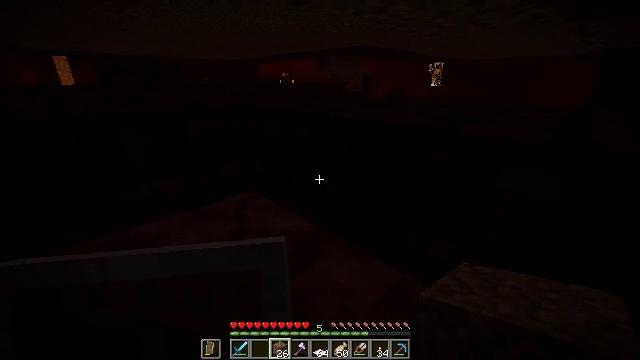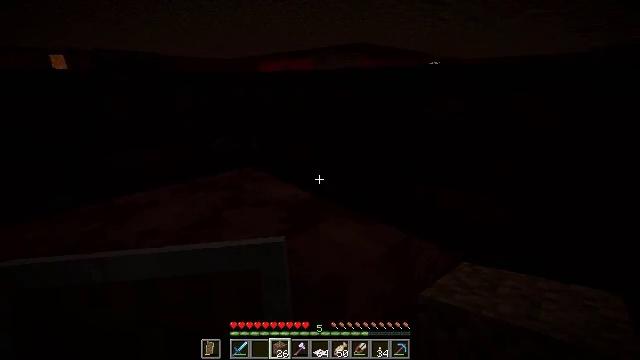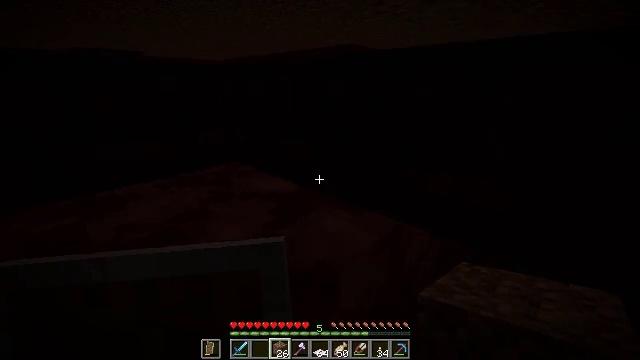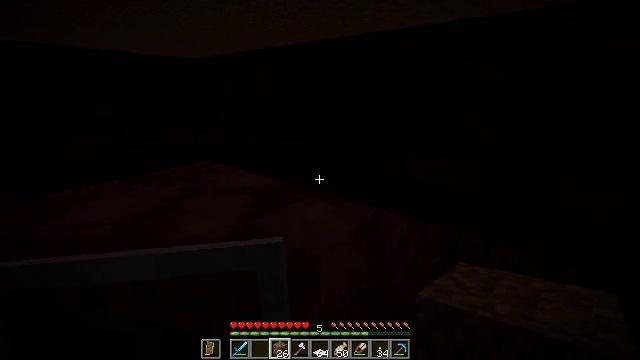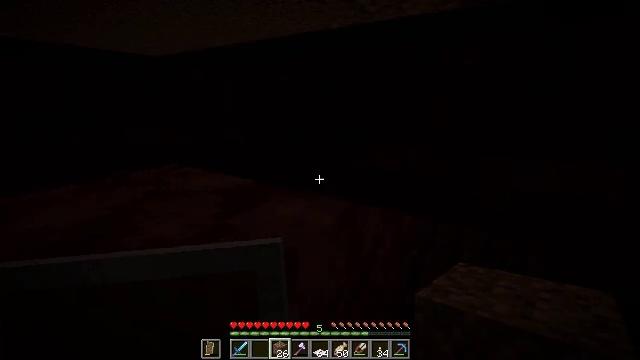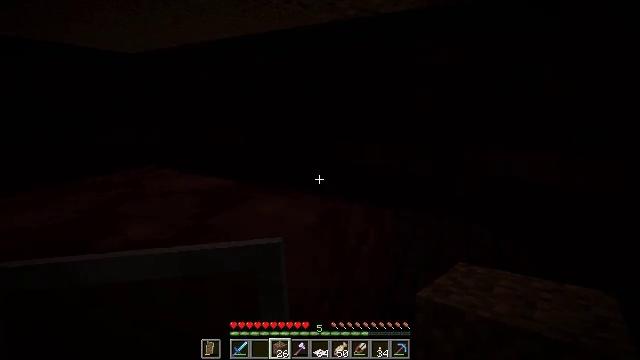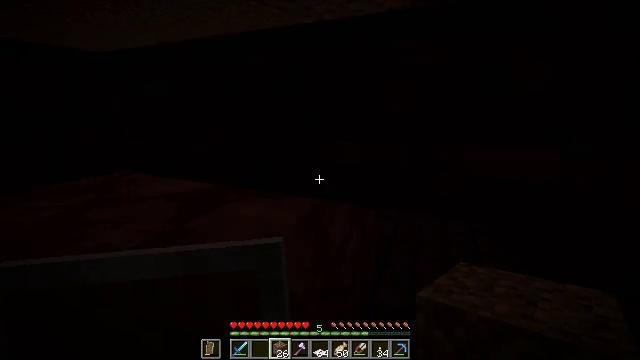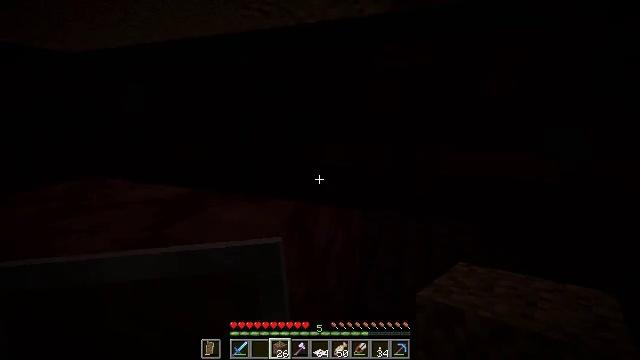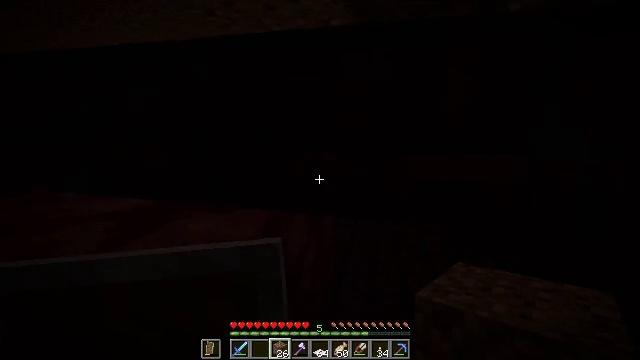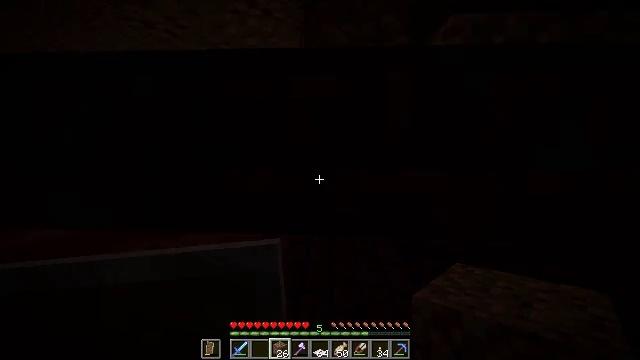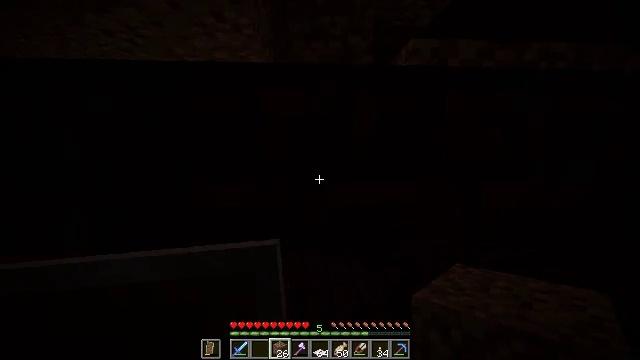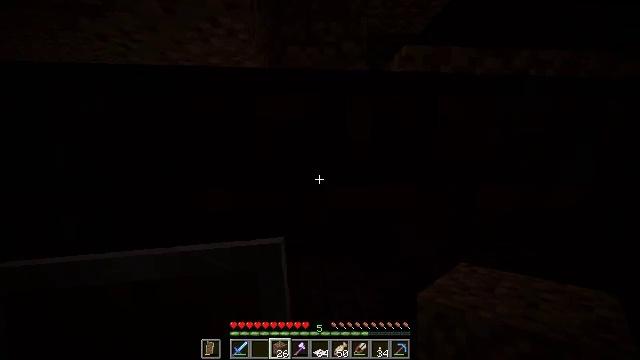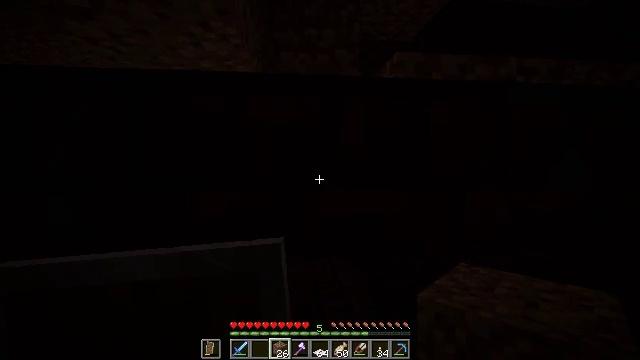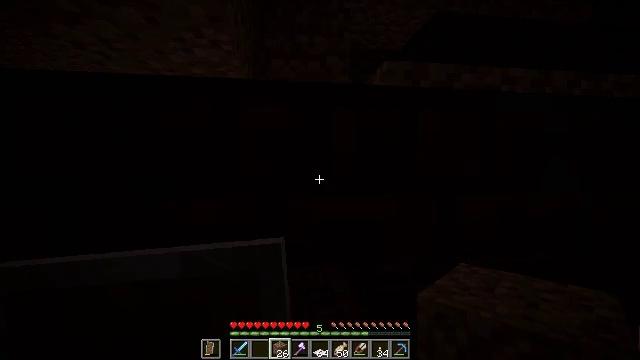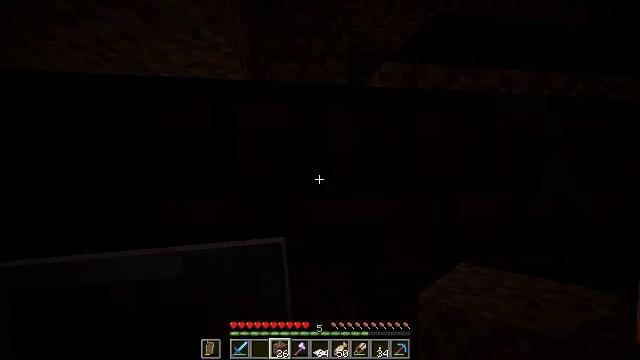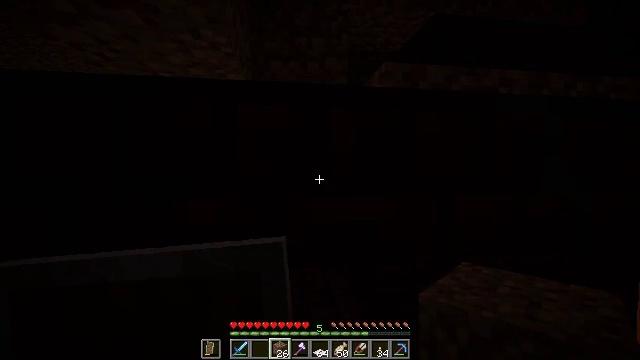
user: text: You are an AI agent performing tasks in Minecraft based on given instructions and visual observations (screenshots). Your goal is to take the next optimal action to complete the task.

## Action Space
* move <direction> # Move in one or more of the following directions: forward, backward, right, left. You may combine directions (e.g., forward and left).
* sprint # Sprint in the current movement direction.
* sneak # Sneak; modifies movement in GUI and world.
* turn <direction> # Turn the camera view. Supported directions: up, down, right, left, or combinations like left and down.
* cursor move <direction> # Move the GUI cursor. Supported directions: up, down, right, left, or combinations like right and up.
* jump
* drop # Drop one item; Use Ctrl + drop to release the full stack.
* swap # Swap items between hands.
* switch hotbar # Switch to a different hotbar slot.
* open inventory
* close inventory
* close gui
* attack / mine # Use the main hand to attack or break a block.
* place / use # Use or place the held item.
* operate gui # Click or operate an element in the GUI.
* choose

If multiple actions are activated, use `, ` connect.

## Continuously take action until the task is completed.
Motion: motion action
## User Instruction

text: Attack the nether brick slab to gather it.
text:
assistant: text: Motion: sneak
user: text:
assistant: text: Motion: sneak, turn right
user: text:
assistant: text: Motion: sneak, turn right and up
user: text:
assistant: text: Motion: sneak, turn right and up
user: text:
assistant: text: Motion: sneak, turn right
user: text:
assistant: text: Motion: sneak, turn right
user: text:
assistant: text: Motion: sneak, turn right
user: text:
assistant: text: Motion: sneak, turn right and up
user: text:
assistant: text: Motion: sneak, turn right and up
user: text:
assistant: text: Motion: sneak, turn right and up
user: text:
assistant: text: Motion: sneak, turn right and up
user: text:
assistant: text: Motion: sneak, turn right and up
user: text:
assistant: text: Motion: sneak, turn right and up
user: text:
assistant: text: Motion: sneak
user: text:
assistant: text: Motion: sneak
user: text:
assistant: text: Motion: sneak
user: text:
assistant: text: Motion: sneak
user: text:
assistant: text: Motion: sneak
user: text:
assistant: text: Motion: sneak
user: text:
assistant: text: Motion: sneak
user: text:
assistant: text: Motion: sneak
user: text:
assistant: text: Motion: sneak
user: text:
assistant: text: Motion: sneak
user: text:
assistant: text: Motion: sneak
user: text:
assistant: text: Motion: sneak
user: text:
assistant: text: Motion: sneak
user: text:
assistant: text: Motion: sneak
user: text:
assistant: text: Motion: sneak
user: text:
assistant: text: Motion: sneak
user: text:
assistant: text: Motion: sneak